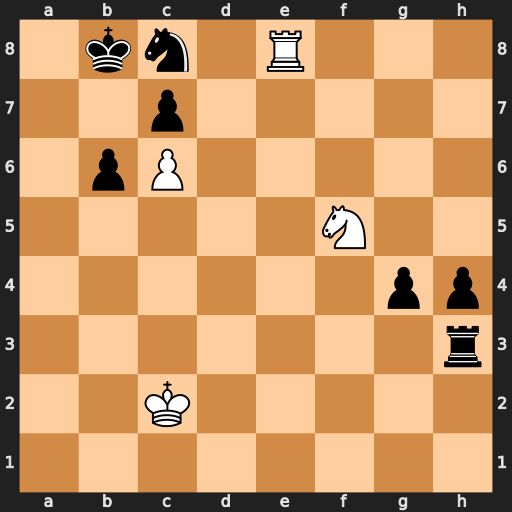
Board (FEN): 1kn1R3/2p5/1pP5/5N2/6pp/7r/2K5/8
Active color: w
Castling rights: -
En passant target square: -
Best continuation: Ne7 Ka7 Rxc8 Ka6 Rxc7